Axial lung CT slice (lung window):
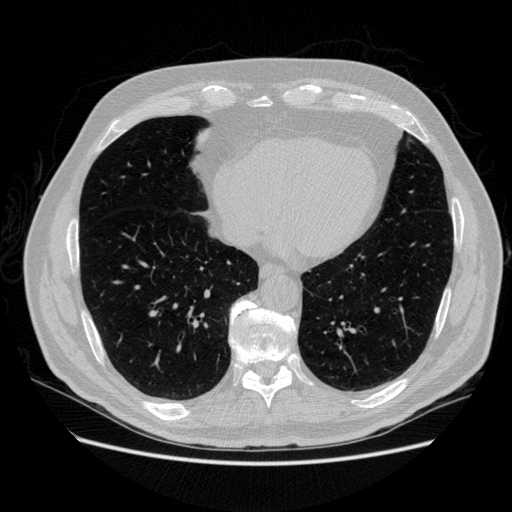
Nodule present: no